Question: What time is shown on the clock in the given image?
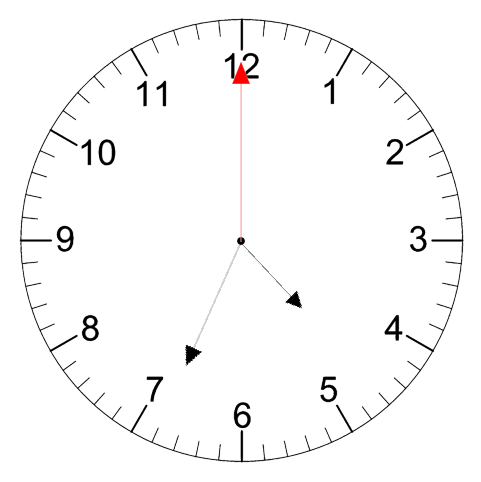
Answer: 04:34:00